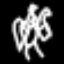
Label: angel